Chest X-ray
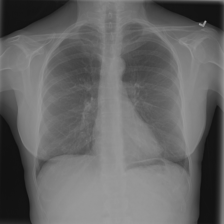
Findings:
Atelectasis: negative
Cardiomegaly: negative
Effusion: negative
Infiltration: negative
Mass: negative
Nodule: negative
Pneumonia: negative
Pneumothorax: positive
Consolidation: negative
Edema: negative
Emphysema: negative
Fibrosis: negative
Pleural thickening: negative
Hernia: negative